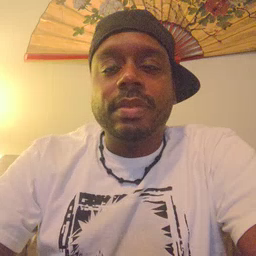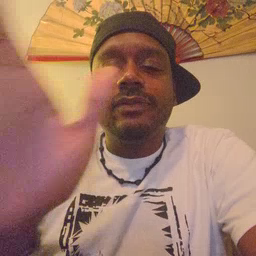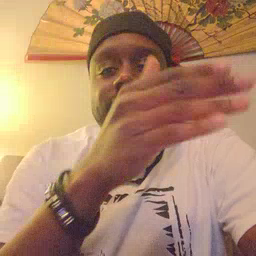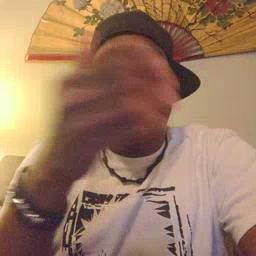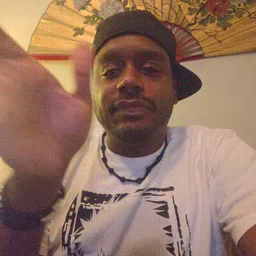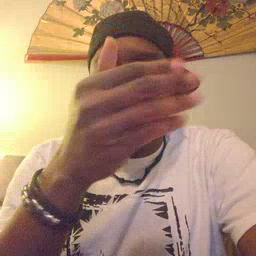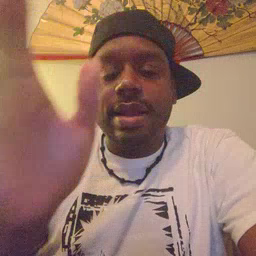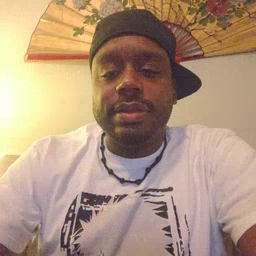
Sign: flag